Question: I'm calling a Winforms window from within another winforms object (supposed to be a simple Loading window), but when the window.Show() is called, All I see is this:

The top space is supposed to be a label with the "waiting" text, and the bottom is supposed to be an animated GIF. I have stepped through to verify that InitializeComponent() is called for this object. Here is the code that calls it:
'''
LoadWindow loading = new LoadWindow();
loading.Show();
loading.BringToFront();
//Perform loading function in background worker
//BackgroundWorker worker = new BackgroundWorker();
//worker.DoWork += new DoWorkEventHandler(worker_DoWork);
//worker.RunWorkerAsync();
// Close the loading window
System.Threading.Thread.Sleep(10000);
loading.Close();
'''
The pause is there for debugging purposes at the moment, and as you can see the background worker is not running for now while I try to figure this out. Does anyone have any suggestions for how to get this window to display properly?
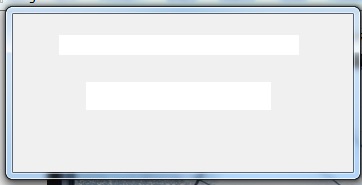
Answer: You freezes your UI Thread by 'Thread.Sleep()' call. So controls can't invalidate its layout.
And I guess than call of 'loading.Close()' had to be in 'BackgroundWorker.RunWorkerCompleted' event.
'''
private void Show()
{
LoadWindow loading = new LoadWindow();
loading.Show();
loading.BringToFront();
BackgroundWorker worker = new BackgroundWorker();
worker.DoWork += new DoWorkEventHandler(
(s, e) =>
{
// your logic
Thread.Sleep(10000);
});
worker.RunWorkerCompleted += new RunWorkerCompletedEventHandler(
(s, e) =>
{
loading.Close();
});
worker.RunWorkerAsync();
}
'''